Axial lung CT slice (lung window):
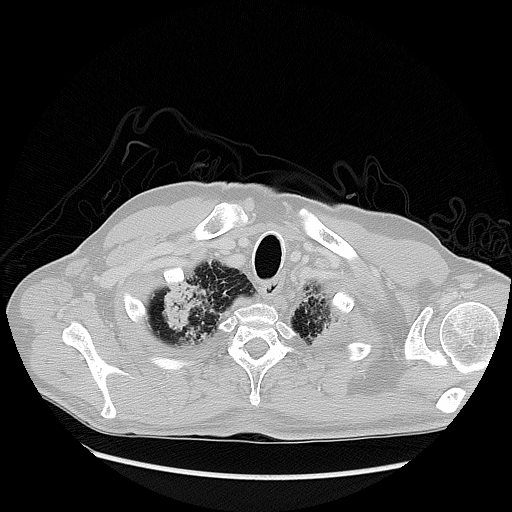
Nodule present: no